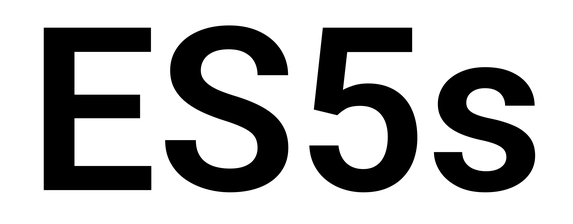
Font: Roboto_SemiBold